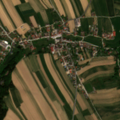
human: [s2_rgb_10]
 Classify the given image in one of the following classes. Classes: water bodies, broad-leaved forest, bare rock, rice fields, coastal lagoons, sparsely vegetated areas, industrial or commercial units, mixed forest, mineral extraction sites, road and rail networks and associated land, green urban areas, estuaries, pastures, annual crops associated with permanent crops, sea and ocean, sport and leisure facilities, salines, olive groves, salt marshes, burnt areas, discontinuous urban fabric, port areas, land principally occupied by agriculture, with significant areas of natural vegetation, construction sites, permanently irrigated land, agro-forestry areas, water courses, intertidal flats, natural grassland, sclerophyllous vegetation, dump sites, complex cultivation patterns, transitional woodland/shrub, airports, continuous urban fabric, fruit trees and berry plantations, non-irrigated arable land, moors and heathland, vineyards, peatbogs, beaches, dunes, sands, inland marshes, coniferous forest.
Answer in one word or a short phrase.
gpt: discontinuous urban fabric, non-irrigated arable land, pastures, land principally occupied by agriculture, with significant areas of natural vegetation